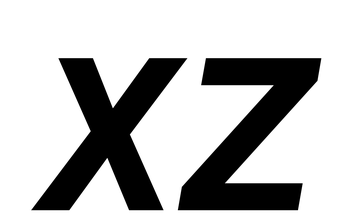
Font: Roboto-Italic_Medium_Italic